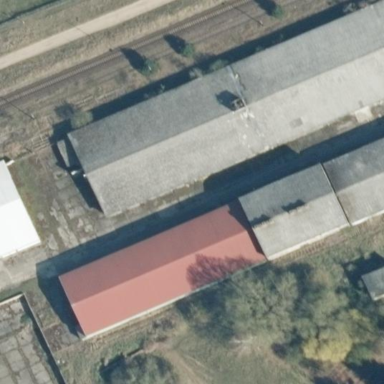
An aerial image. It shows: Industrial building.